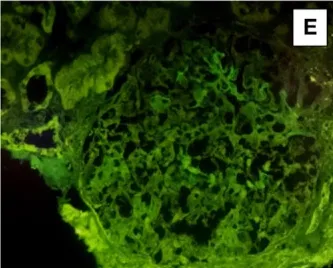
The repeat biopsy showed less evident glomerular capillary wall and mesangial staining for C3 (2.
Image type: pathology (immunostaining)